Field crop: tomato
Growth stage: 1
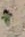
Species: solanum